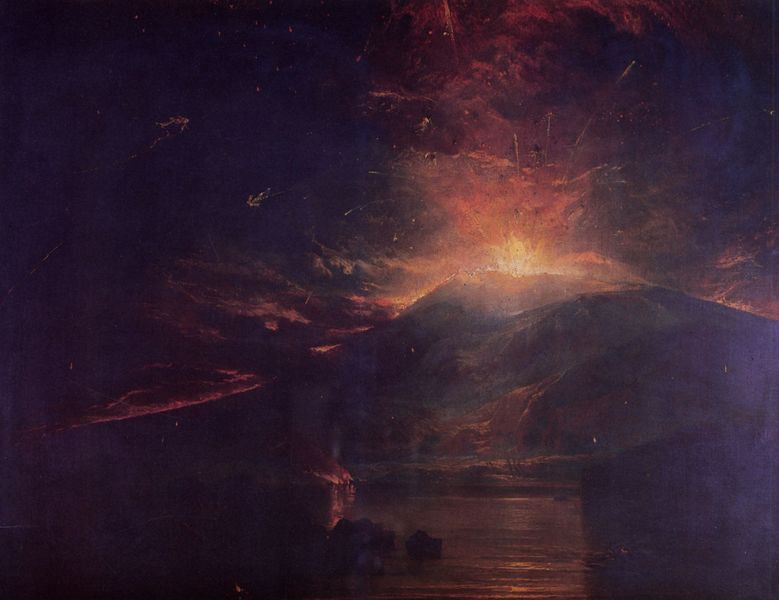
Titel: Der Ausbruch der Souffrier-Vulkane, auf der Insel St. Vincent, um Mitternacht, am 30. April, 1812, nach einer zeitgenössischen Skizze von Hugh P. Keane, Esqre
Künstler: William Turner
Standort: Liverpool
Institution: Universität
Schlagwörter: berg, blau, dunkel, felsen, feuer, gemälde, gestein, gewitter, himmel, meer, schatten, wasser, weiß, wolken, fluss, gelb, landschaft, see, ufer, abend, braun, grau, hell, hintergrund, licht, nacht, orange, schwarz, vordergrund, gebäude, haus, rot, weg, wolke, malerei, öl, ferne, natur, sonnenaufgang, spiegelung, gewässer, rauch, sonne, dunkelheit, höhle, rosa, boot, ornage, schiff, wellen, düster, italien, berge, berghang, fels, gebirge, hang, hitze, lila, sonnenuntergang, töne, violett, erosion, linien, erhaben, gewalt, katastrophe, untergang, kraft, reflexe, widerschein, finster, melancholisch, stimmung, striche, umriss, bucht, reflexion, schimmer, explosion, flammen, glut, lava, strahlen, vulkan, kohle, gefahr, bedrohlich, pinselstrich, fleck, schein, gut, spiegelungen, zentrum, brocken, hänge, schemen, donner, unheimlich, asche, ausbruch, eruption, pompeji, vesuv, vulkanausbruch, geburt, sizilien, felseb, rottöne, neapel, partikel, funken, splitter, sublim, ätna, krater, erhabenes, schwazr, andeutung, aschewolke, bethlehem, erhabenheit, ethna, etna, geb, gelbrot, glau, himmelwärts, magma, strahlem, glühend, wolekn, schleudern, bei nacht, funkel, vulkangestein, speiend, feuerspeiend, dunkles gemälde, volkan, erleutete wolken, gewäseer, glimmer, ulkan